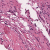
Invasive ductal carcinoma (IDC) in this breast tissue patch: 1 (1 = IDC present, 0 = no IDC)